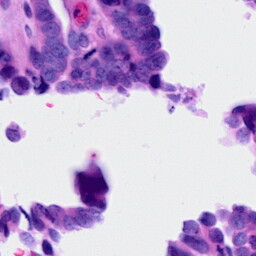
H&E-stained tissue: Ovarian